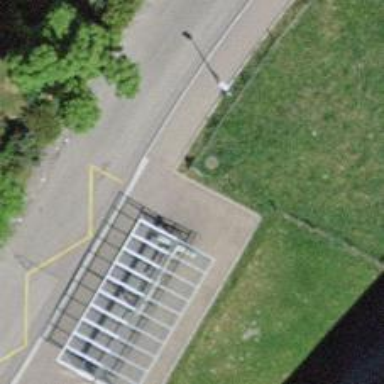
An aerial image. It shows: Platform for public transport and road usage.